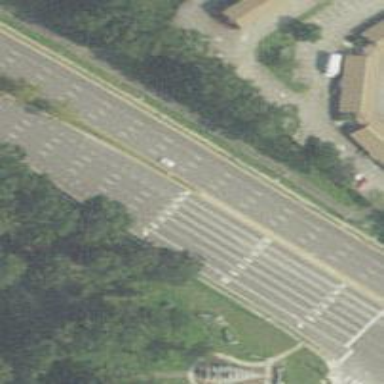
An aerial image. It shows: Primary highway that is also expressway.